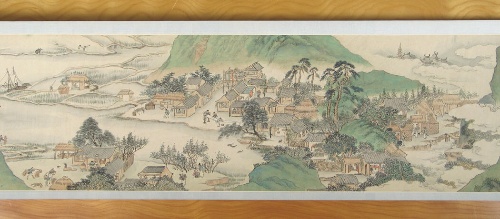
Title: 明/清   張宏  桃源勝概圖   卷|Peach Blossom Spring
Artist: Zhang Hong
Artist bio: Chinese, 1577–after 1652
Date: dated 1638
Object type: Handscroll
Classification: Paintings
Medium: Handscroll; ink and color on paper
Culture: China
Period: Ming dynasty (1368–1644)
Dimensions: Image: 9 1/2 × 74 5/8 in. (24.1 × 189.5 cm)
Overall with mounting: 11 in. × 21 ft. 1 5/8 in. (28 × 644.2 cm)
Department: Asian Art
Credit line: Gift of Julia and John Curtis, 2015
Accession year: 2015
Repository: Metropolitan Museum of Art, New York, NY
Tags: Villages|Mountains|Landscapes